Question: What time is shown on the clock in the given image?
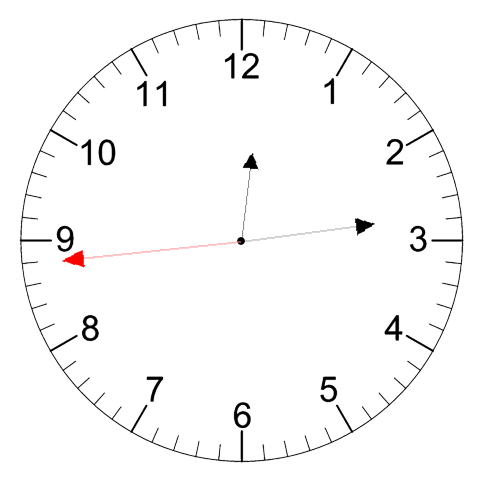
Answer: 12:13:44